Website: walmart
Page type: account-selection
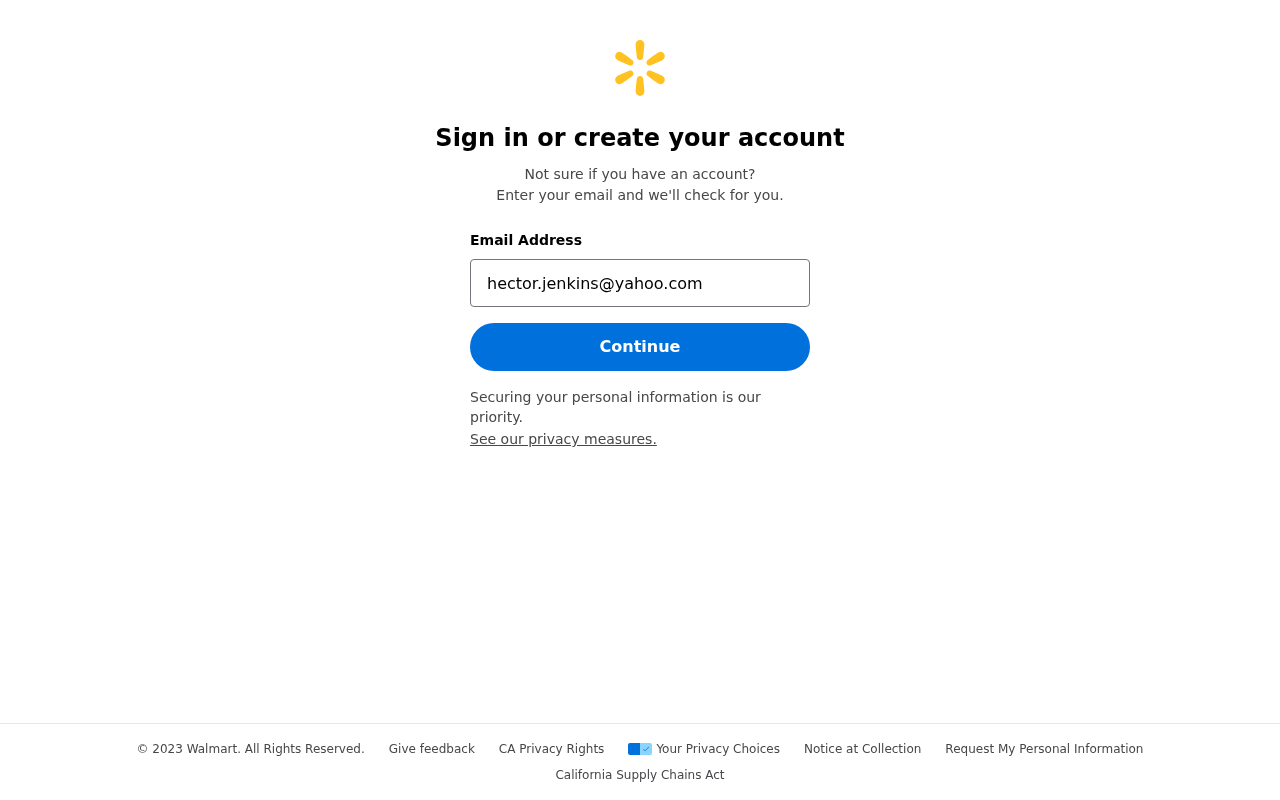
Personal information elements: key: PII_EMAIL
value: hector.jenkins@yahoo.com